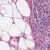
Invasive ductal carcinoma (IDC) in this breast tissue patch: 0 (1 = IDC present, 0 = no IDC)